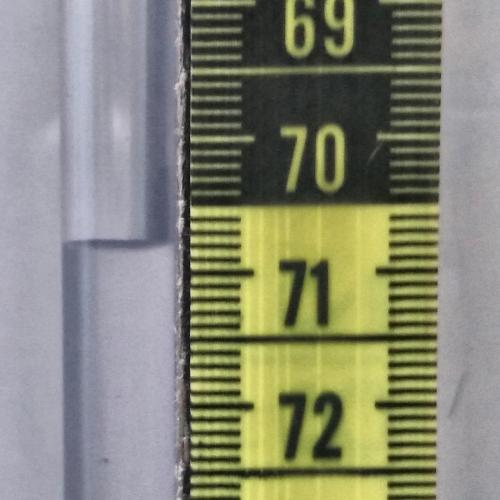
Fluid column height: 70.8 cm